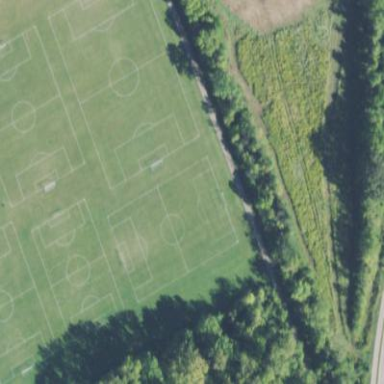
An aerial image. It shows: Soccer pitch designated for leisure and sports activities.